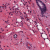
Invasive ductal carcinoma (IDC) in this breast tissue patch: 1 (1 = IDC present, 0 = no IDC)